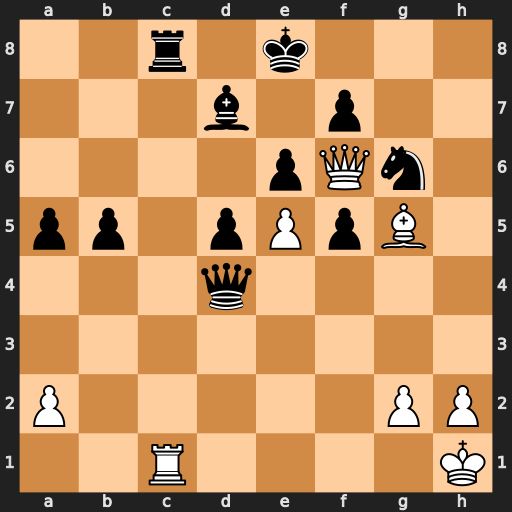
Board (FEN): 2r1k3/3b1p2/4pQn1/pp1pPpB1/3q4/8/P5PP/2R4K
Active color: w
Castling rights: -
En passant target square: -
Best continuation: Rxc8+ Bxc8 Qd8#